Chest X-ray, PA view. Patient: 16 years old, sex M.
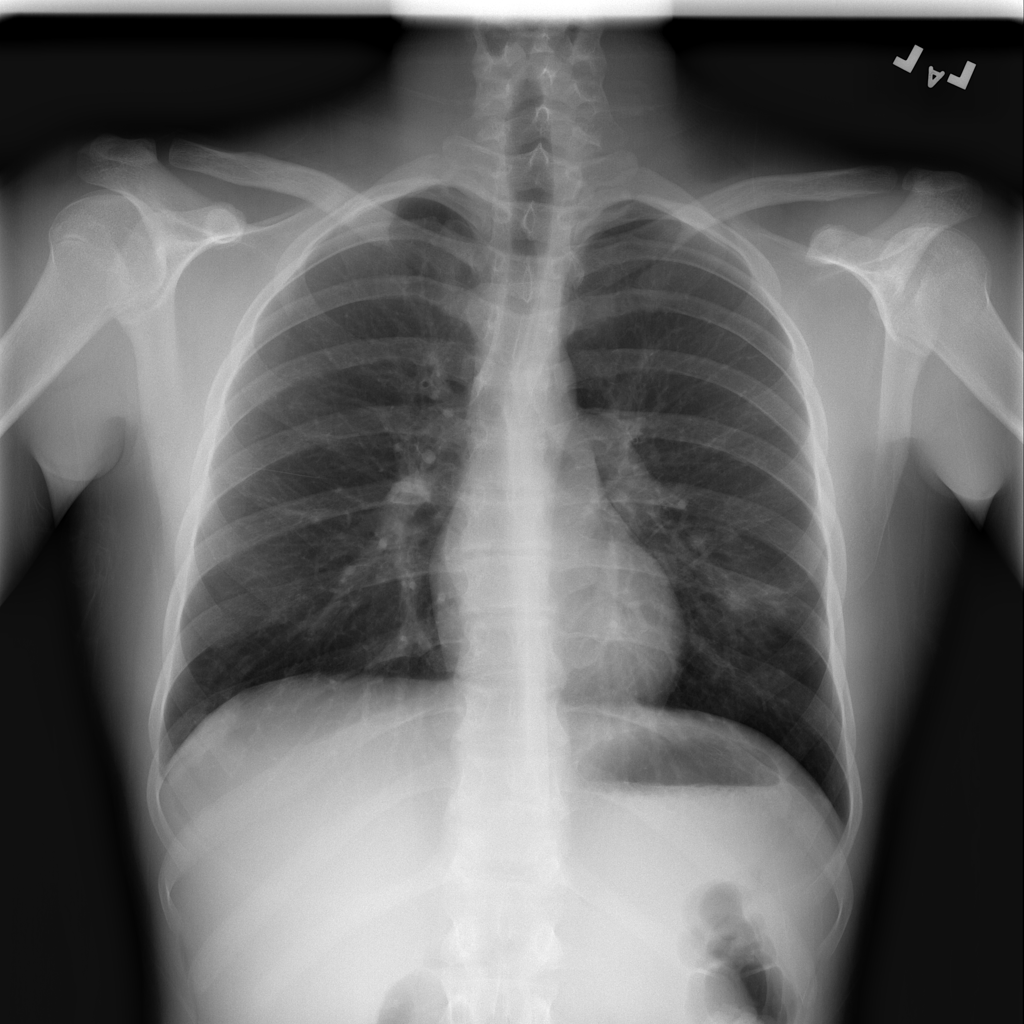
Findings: Infiltration